Field crop: tomato
Growth stage: 1
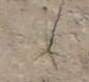
Species: cyperus